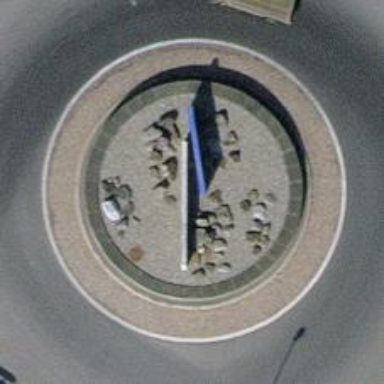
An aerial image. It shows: Statue is featured in the image.